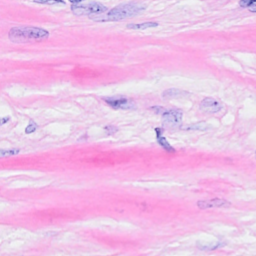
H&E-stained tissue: Breast